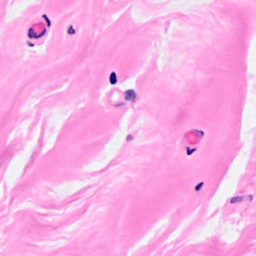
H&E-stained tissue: Breast